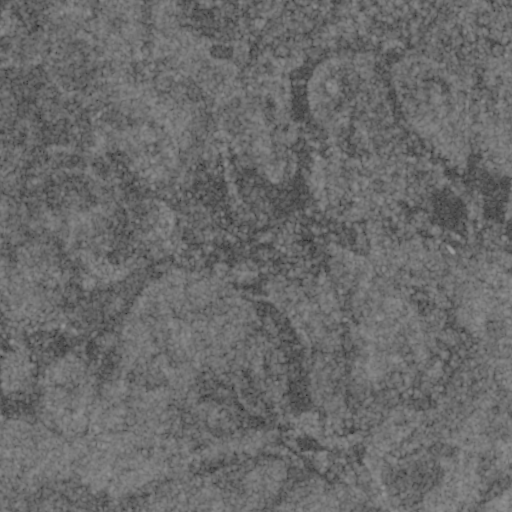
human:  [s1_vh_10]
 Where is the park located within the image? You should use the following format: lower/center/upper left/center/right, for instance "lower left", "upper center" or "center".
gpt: The park is located in the lower right of the image.
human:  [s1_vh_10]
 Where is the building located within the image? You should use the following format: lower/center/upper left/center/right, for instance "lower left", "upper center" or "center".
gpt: There is no building in the image.

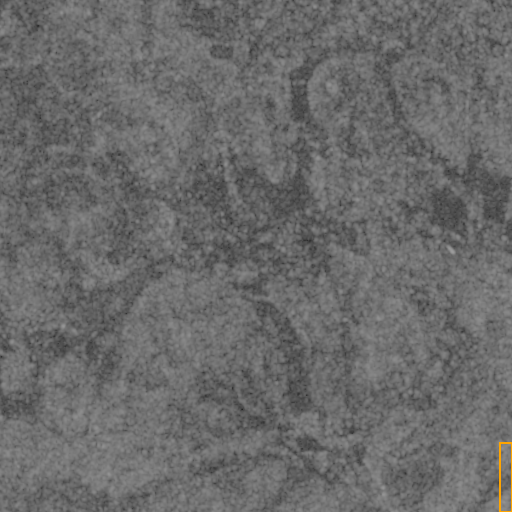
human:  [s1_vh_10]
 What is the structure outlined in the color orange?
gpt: The structure outlined in orange is a park.
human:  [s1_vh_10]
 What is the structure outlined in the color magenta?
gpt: There is no magenta outline.